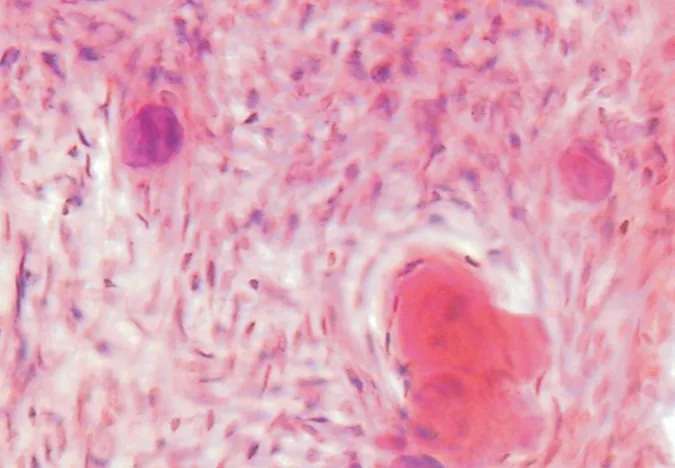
Histopathological slide 2.
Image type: pathology (h&e)